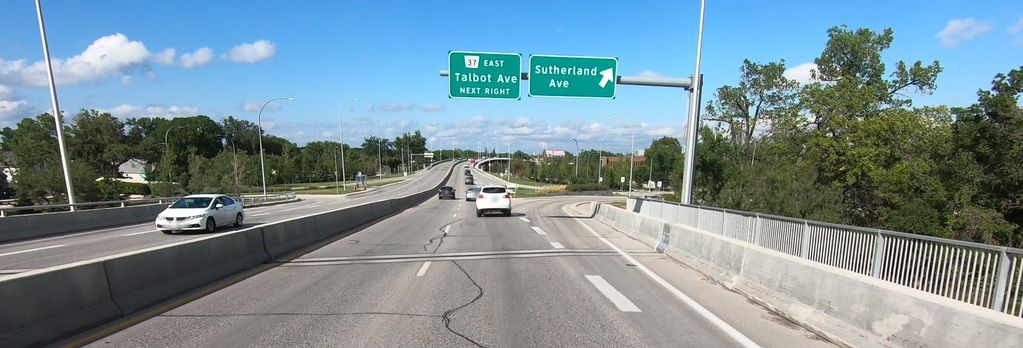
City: winnipeg